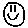
Label: smiley face